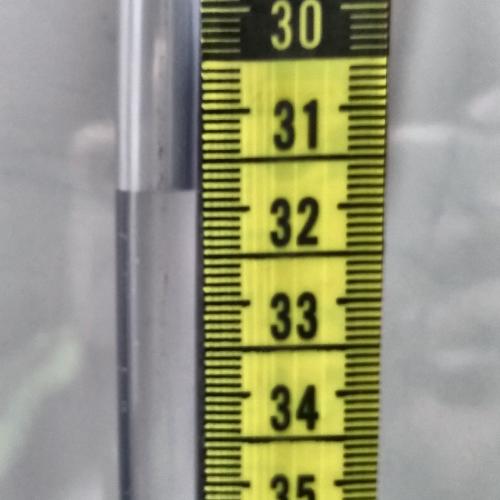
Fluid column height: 31.8 cm